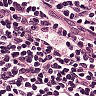
Metastatic tissue present: no